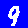
Digit: 9